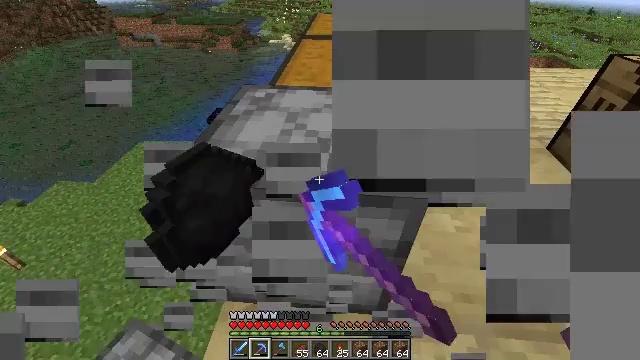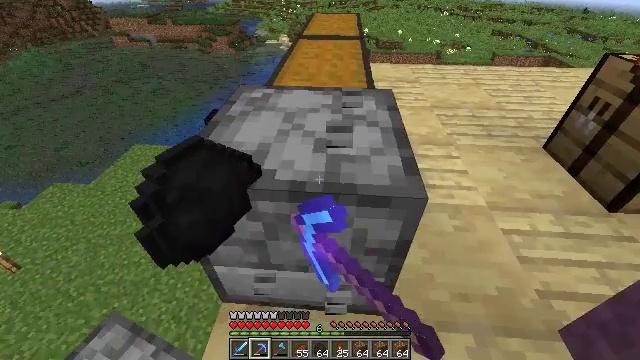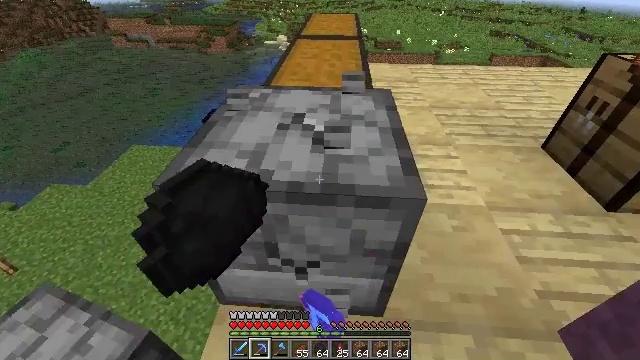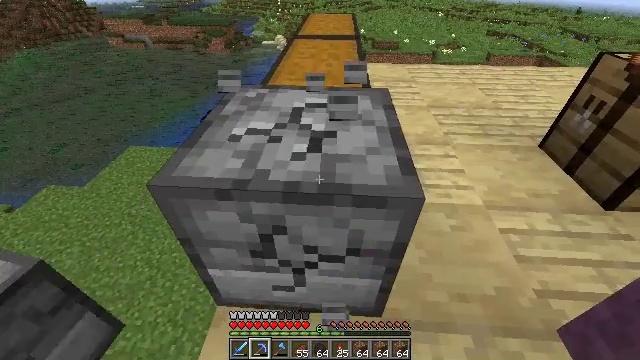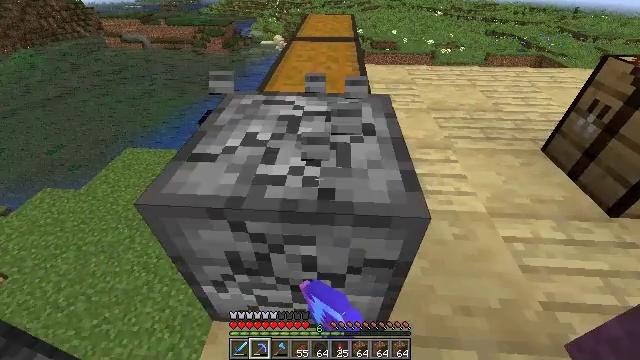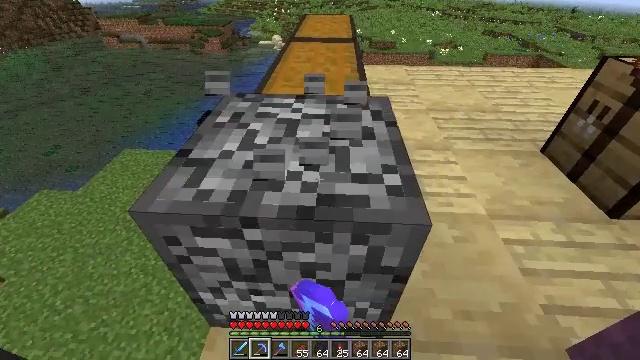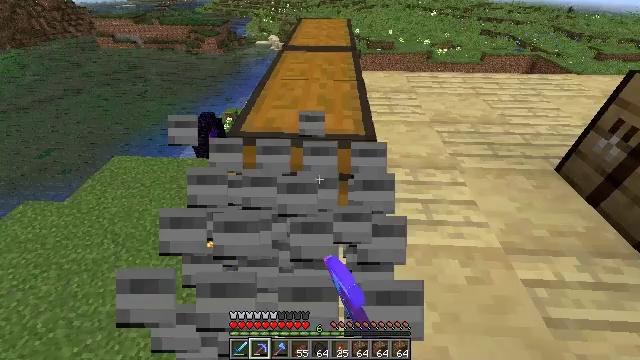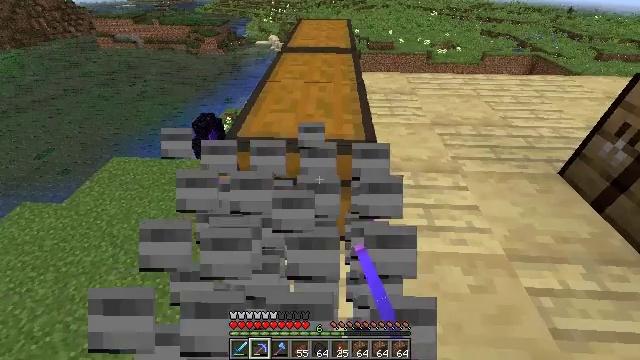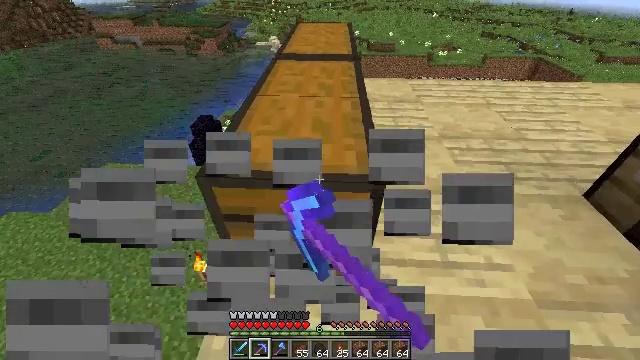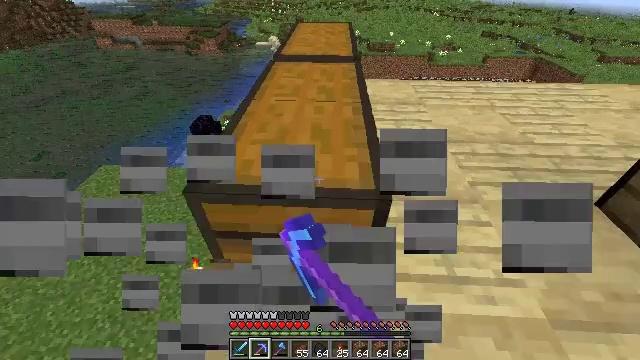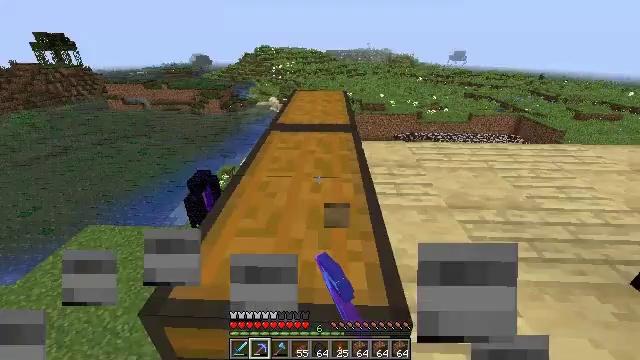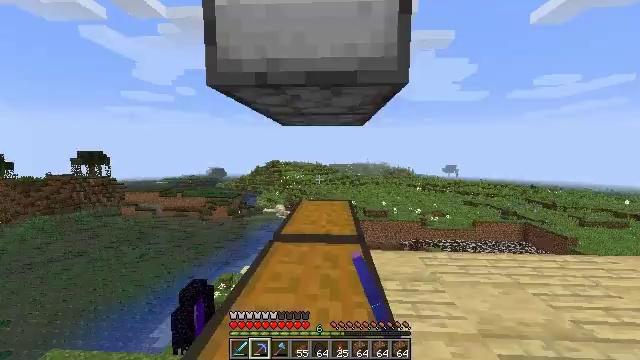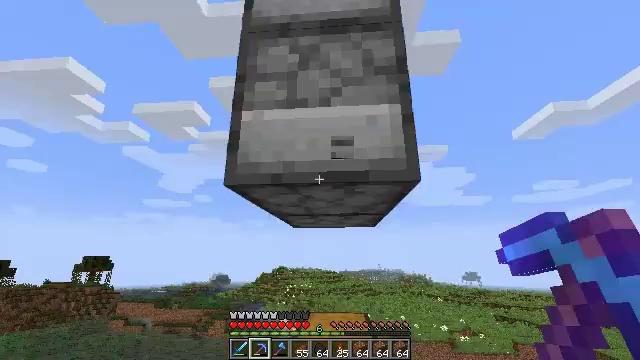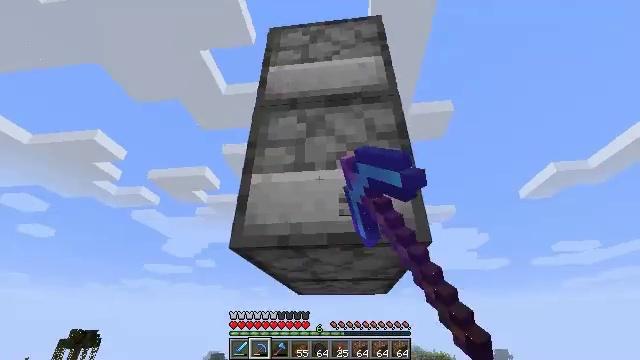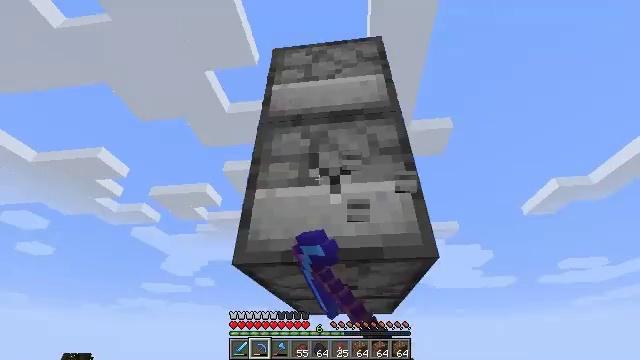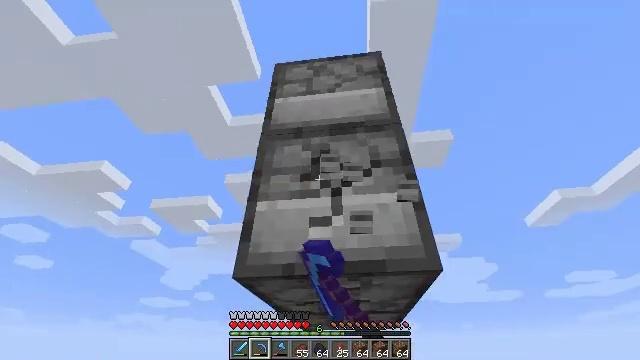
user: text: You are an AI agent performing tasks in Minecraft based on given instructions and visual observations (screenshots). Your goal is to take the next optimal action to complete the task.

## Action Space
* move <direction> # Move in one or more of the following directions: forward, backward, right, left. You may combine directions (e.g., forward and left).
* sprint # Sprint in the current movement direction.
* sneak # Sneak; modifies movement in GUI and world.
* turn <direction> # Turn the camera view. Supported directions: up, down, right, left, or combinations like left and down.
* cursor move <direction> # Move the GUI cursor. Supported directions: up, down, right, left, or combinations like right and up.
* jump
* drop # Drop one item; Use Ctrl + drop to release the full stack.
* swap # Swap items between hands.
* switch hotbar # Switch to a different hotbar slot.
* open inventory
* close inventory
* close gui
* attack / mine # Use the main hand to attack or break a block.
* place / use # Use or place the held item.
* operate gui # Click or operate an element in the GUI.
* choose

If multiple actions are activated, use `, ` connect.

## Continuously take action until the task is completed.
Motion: motion action
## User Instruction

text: Remove the furnace from its place.
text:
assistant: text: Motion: attack / mine
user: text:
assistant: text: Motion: attack / mine
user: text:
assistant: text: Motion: attack / mine
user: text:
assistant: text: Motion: move forward, attack / mine
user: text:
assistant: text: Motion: move forward, attack / mine
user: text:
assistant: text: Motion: move forward, attack / mine
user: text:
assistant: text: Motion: move forward, attack / mine
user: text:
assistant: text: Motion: move forward, attack / mine
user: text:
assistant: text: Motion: move forward, attack / mine
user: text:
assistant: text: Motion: move forward, turn up, attack / mine
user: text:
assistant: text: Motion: move forward, turn left and up, attack / mine
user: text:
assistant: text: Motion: move forward, turn left and up, attack / mine
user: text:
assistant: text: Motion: turn left and up, attack / mine
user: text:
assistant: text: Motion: turn up, attack / mine
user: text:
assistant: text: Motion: turn up, attack / mine
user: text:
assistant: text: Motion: turn up, attack / mine
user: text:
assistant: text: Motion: attack / mine
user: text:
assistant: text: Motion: attack / mine
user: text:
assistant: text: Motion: turn right and down, attack / mine
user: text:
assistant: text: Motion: attack / mine
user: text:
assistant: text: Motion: attack / mine
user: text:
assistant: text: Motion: move forward, attack / mine
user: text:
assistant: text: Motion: move forward, attack / mine
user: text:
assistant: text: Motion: move forward, attack / mine, jump
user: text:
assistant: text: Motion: move forward, attack / mine, jump
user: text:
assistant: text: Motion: move forward, attack / mine, jump
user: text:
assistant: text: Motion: move forward, attack / mine
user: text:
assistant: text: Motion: move forward, attack / mine
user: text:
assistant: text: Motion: move forward, attack / mine
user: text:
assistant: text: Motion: move forward, turn up, attack / mine